Interaction volume radius: 10 \u00c5
Interaction volume height: 30 \u00c5
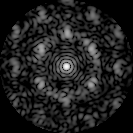
Disorder parameter: 0.6176